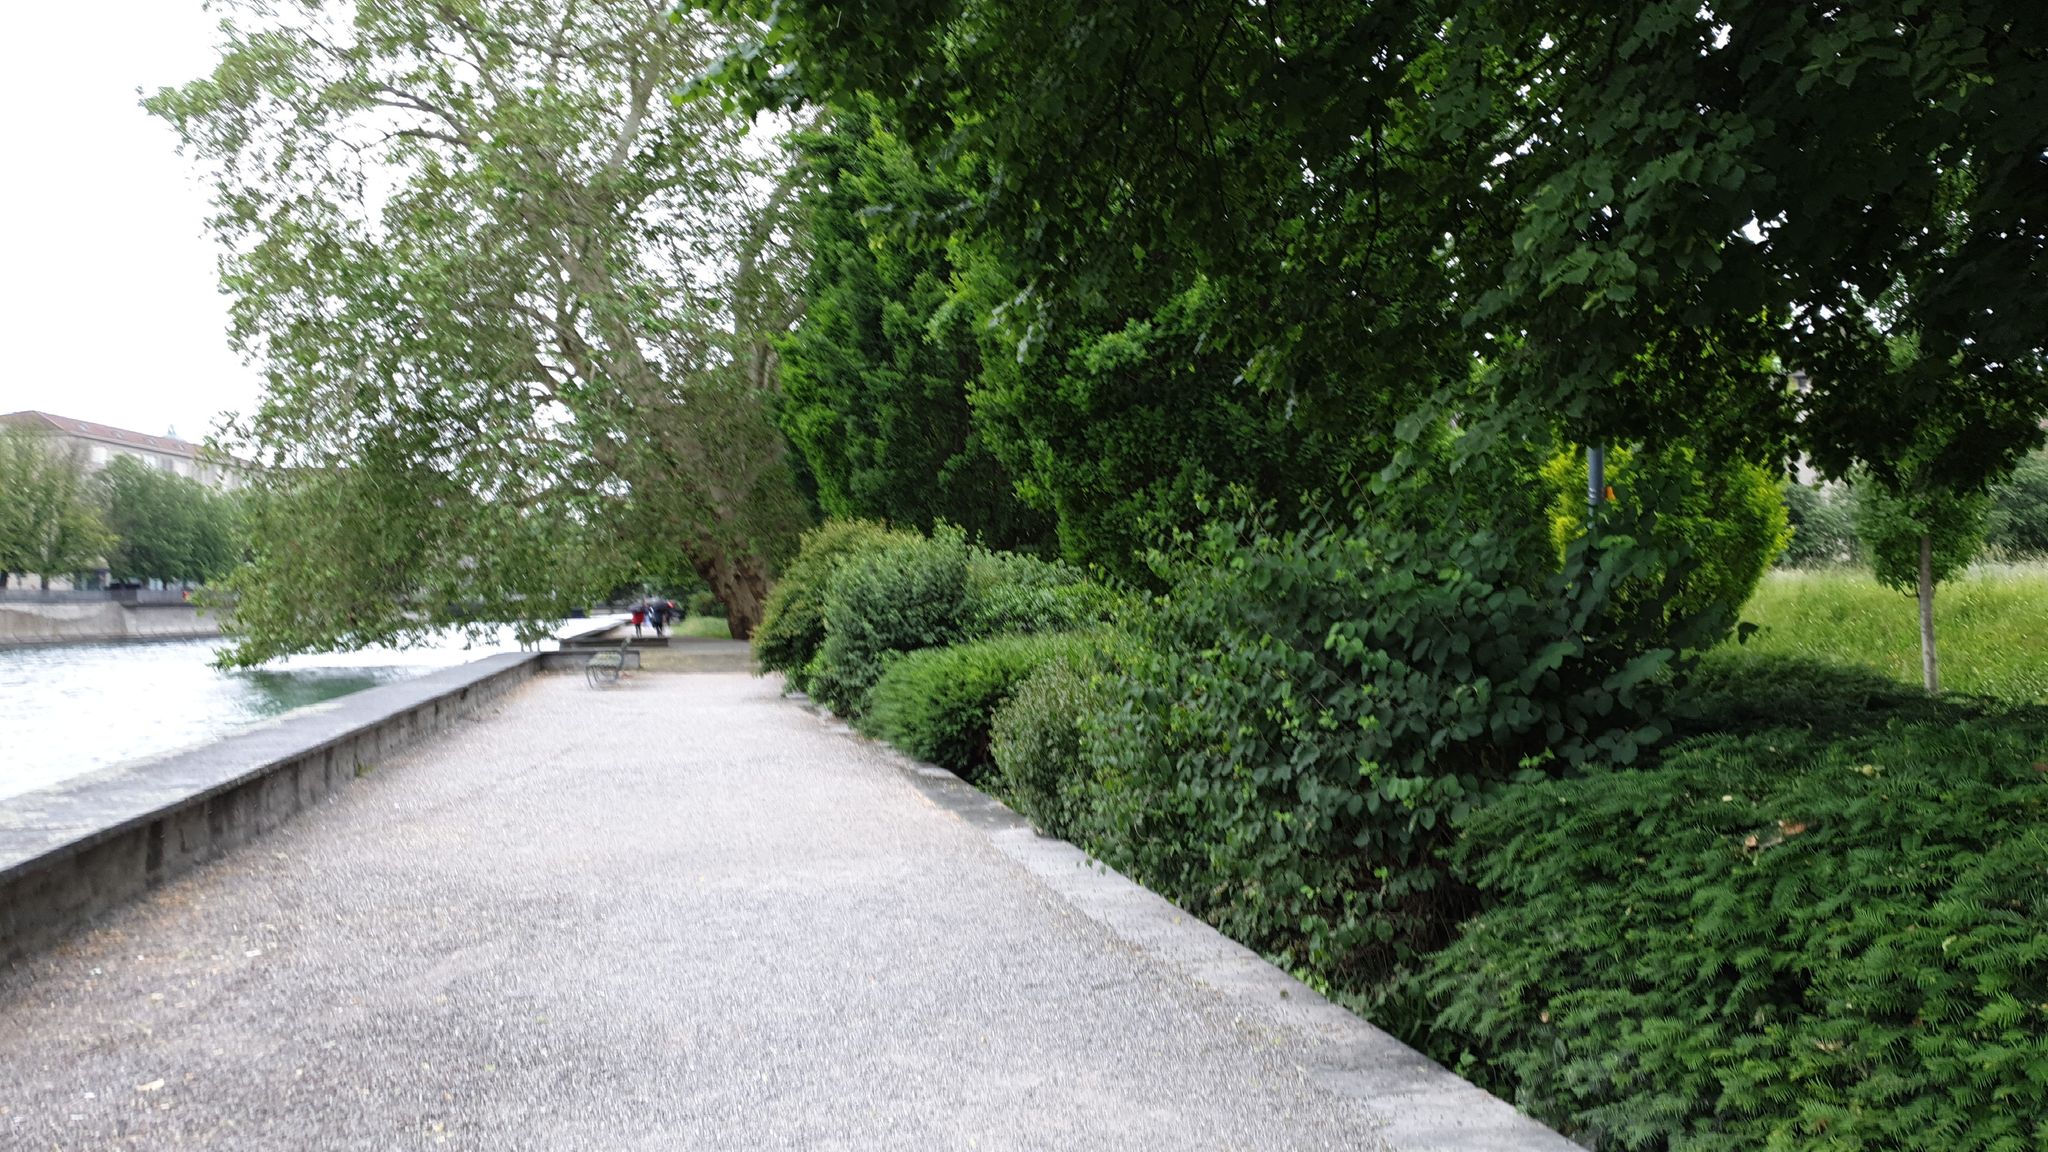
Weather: clear
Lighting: day
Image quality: slightly poor
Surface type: walking surface
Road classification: footway
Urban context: urban centre
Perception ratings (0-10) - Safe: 7.4, Lively: 5.24, Beautiful: 9.41, Boring: 2.71, Depressing: 2.96, Wealthy: 8.89